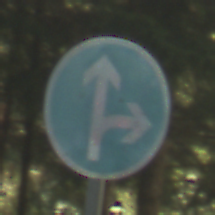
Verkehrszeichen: VorgeschriebeneFahrtrichtungGeradeausOderRechts
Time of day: MorningAfternoon
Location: Outdoor (Nature)
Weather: Clear
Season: NotSpecified
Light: Natural